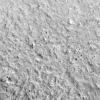
Atmospheric dust classification: not_dusty